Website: lowes
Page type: stored-credit-cards
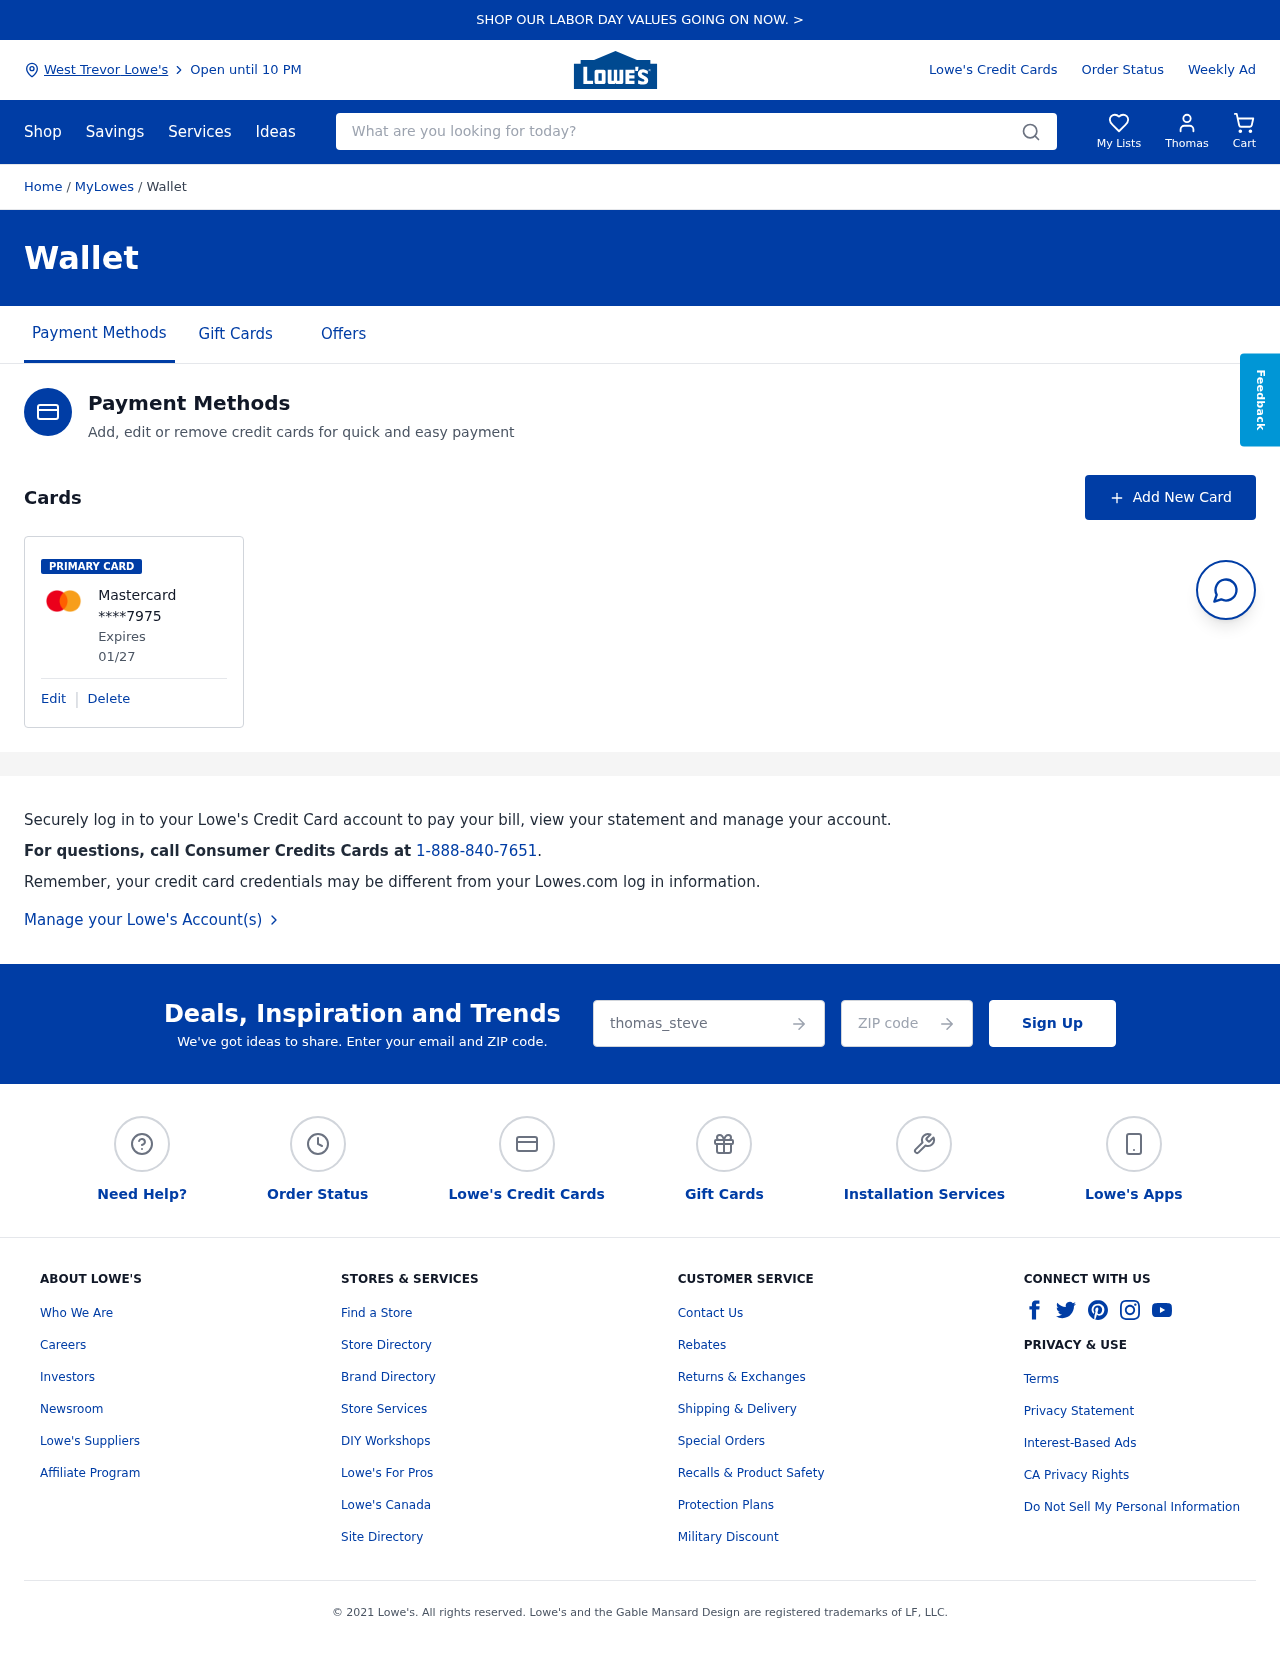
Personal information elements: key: PII_CARD_EXPIRY
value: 01/27
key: PII_CARD_LAST4
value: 7975
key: PII_CARD_TYPE
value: Mastercard
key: PII_CITY
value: West Trevor Lowe's
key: PII_EMAIL
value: thomas_stevens@gmail.com
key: PII_FIRSTNAME
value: Thomas
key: PII_POSTCODE
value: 50868
Search elements: key: HEADER_SEARCH
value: What are you looking for today?